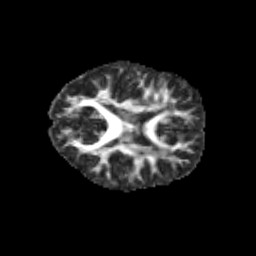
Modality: FA
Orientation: axial
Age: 8
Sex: female
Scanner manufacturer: siemens
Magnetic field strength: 3 T
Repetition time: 3.8 s
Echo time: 0.07 s